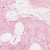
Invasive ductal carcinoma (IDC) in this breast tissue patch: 0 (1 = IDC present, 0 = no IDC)